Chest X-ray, AP view. Patient: 71 years old, sex M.
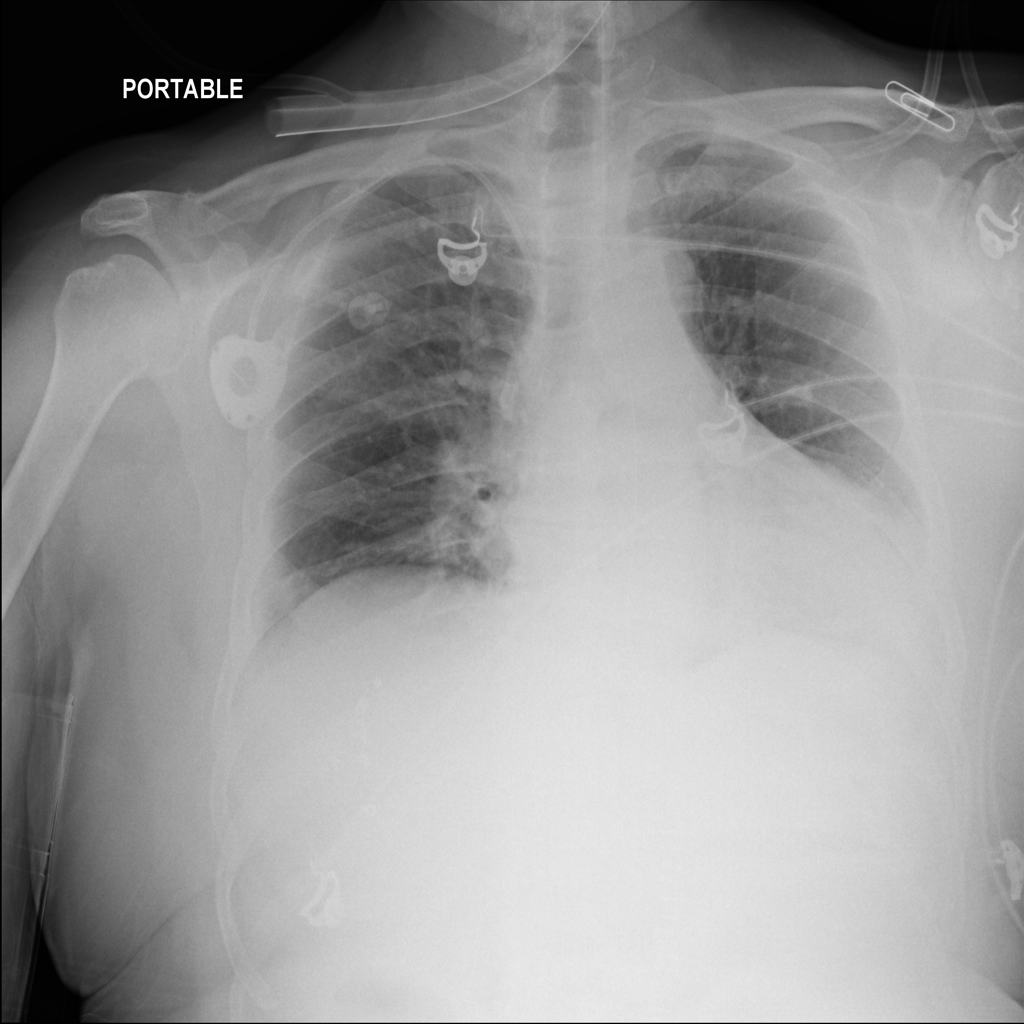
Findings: Infiltration